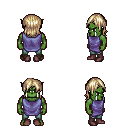
a pixel art fantasy rpg character, male body template, orc, green skin, chain tabard jacket, teal pants, white blonde long bangs hairstyle, maroon shoes, four views (front, back, left, right), 2x2 character sprite sheet, small pixel art, hard edges, no anti-aliasing